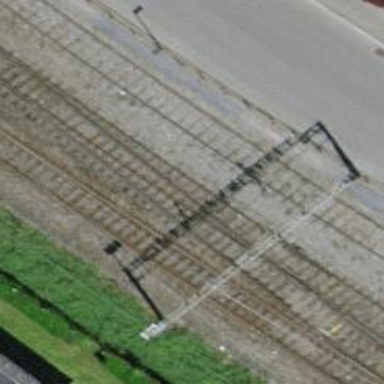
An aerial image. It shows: Railway siding with one electrified track and contact line for powering the train.